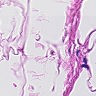
Metastatic tissue present: no